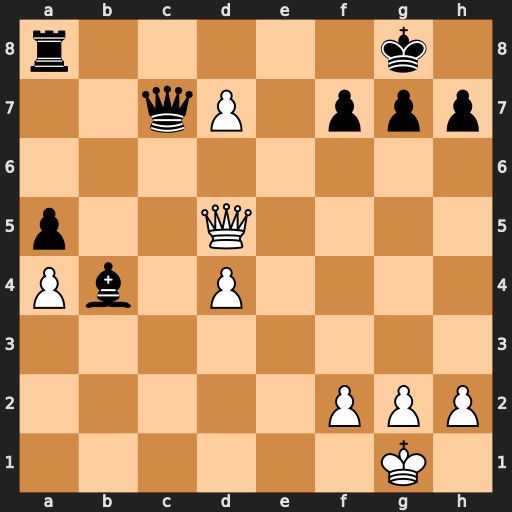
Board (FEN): r5k1/2qP1ppp/8/p2Q4/Pb1P4/8/5PPP/6K1
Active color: w
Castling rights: -
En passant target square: -
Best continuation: Qxa8+ Bf8 Qc8 Qxd7 Qxd7